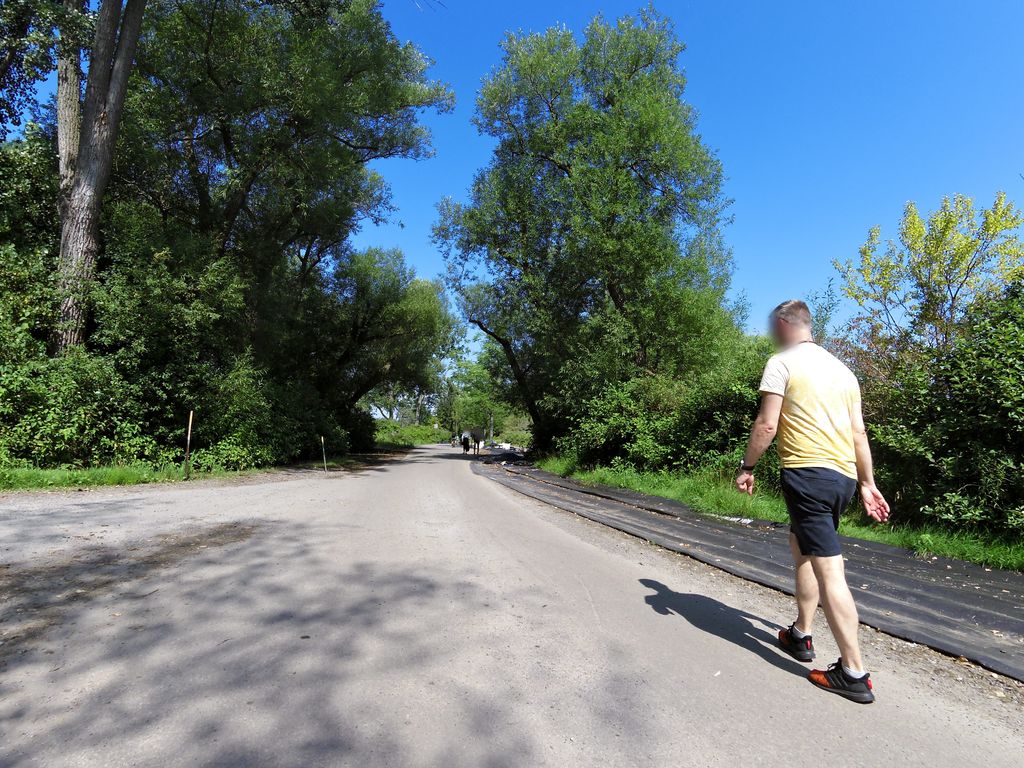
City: toronto